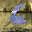
Label: 6